Field crop: maize
Growth stage: 2
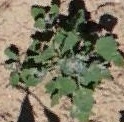
Species: chenopodium